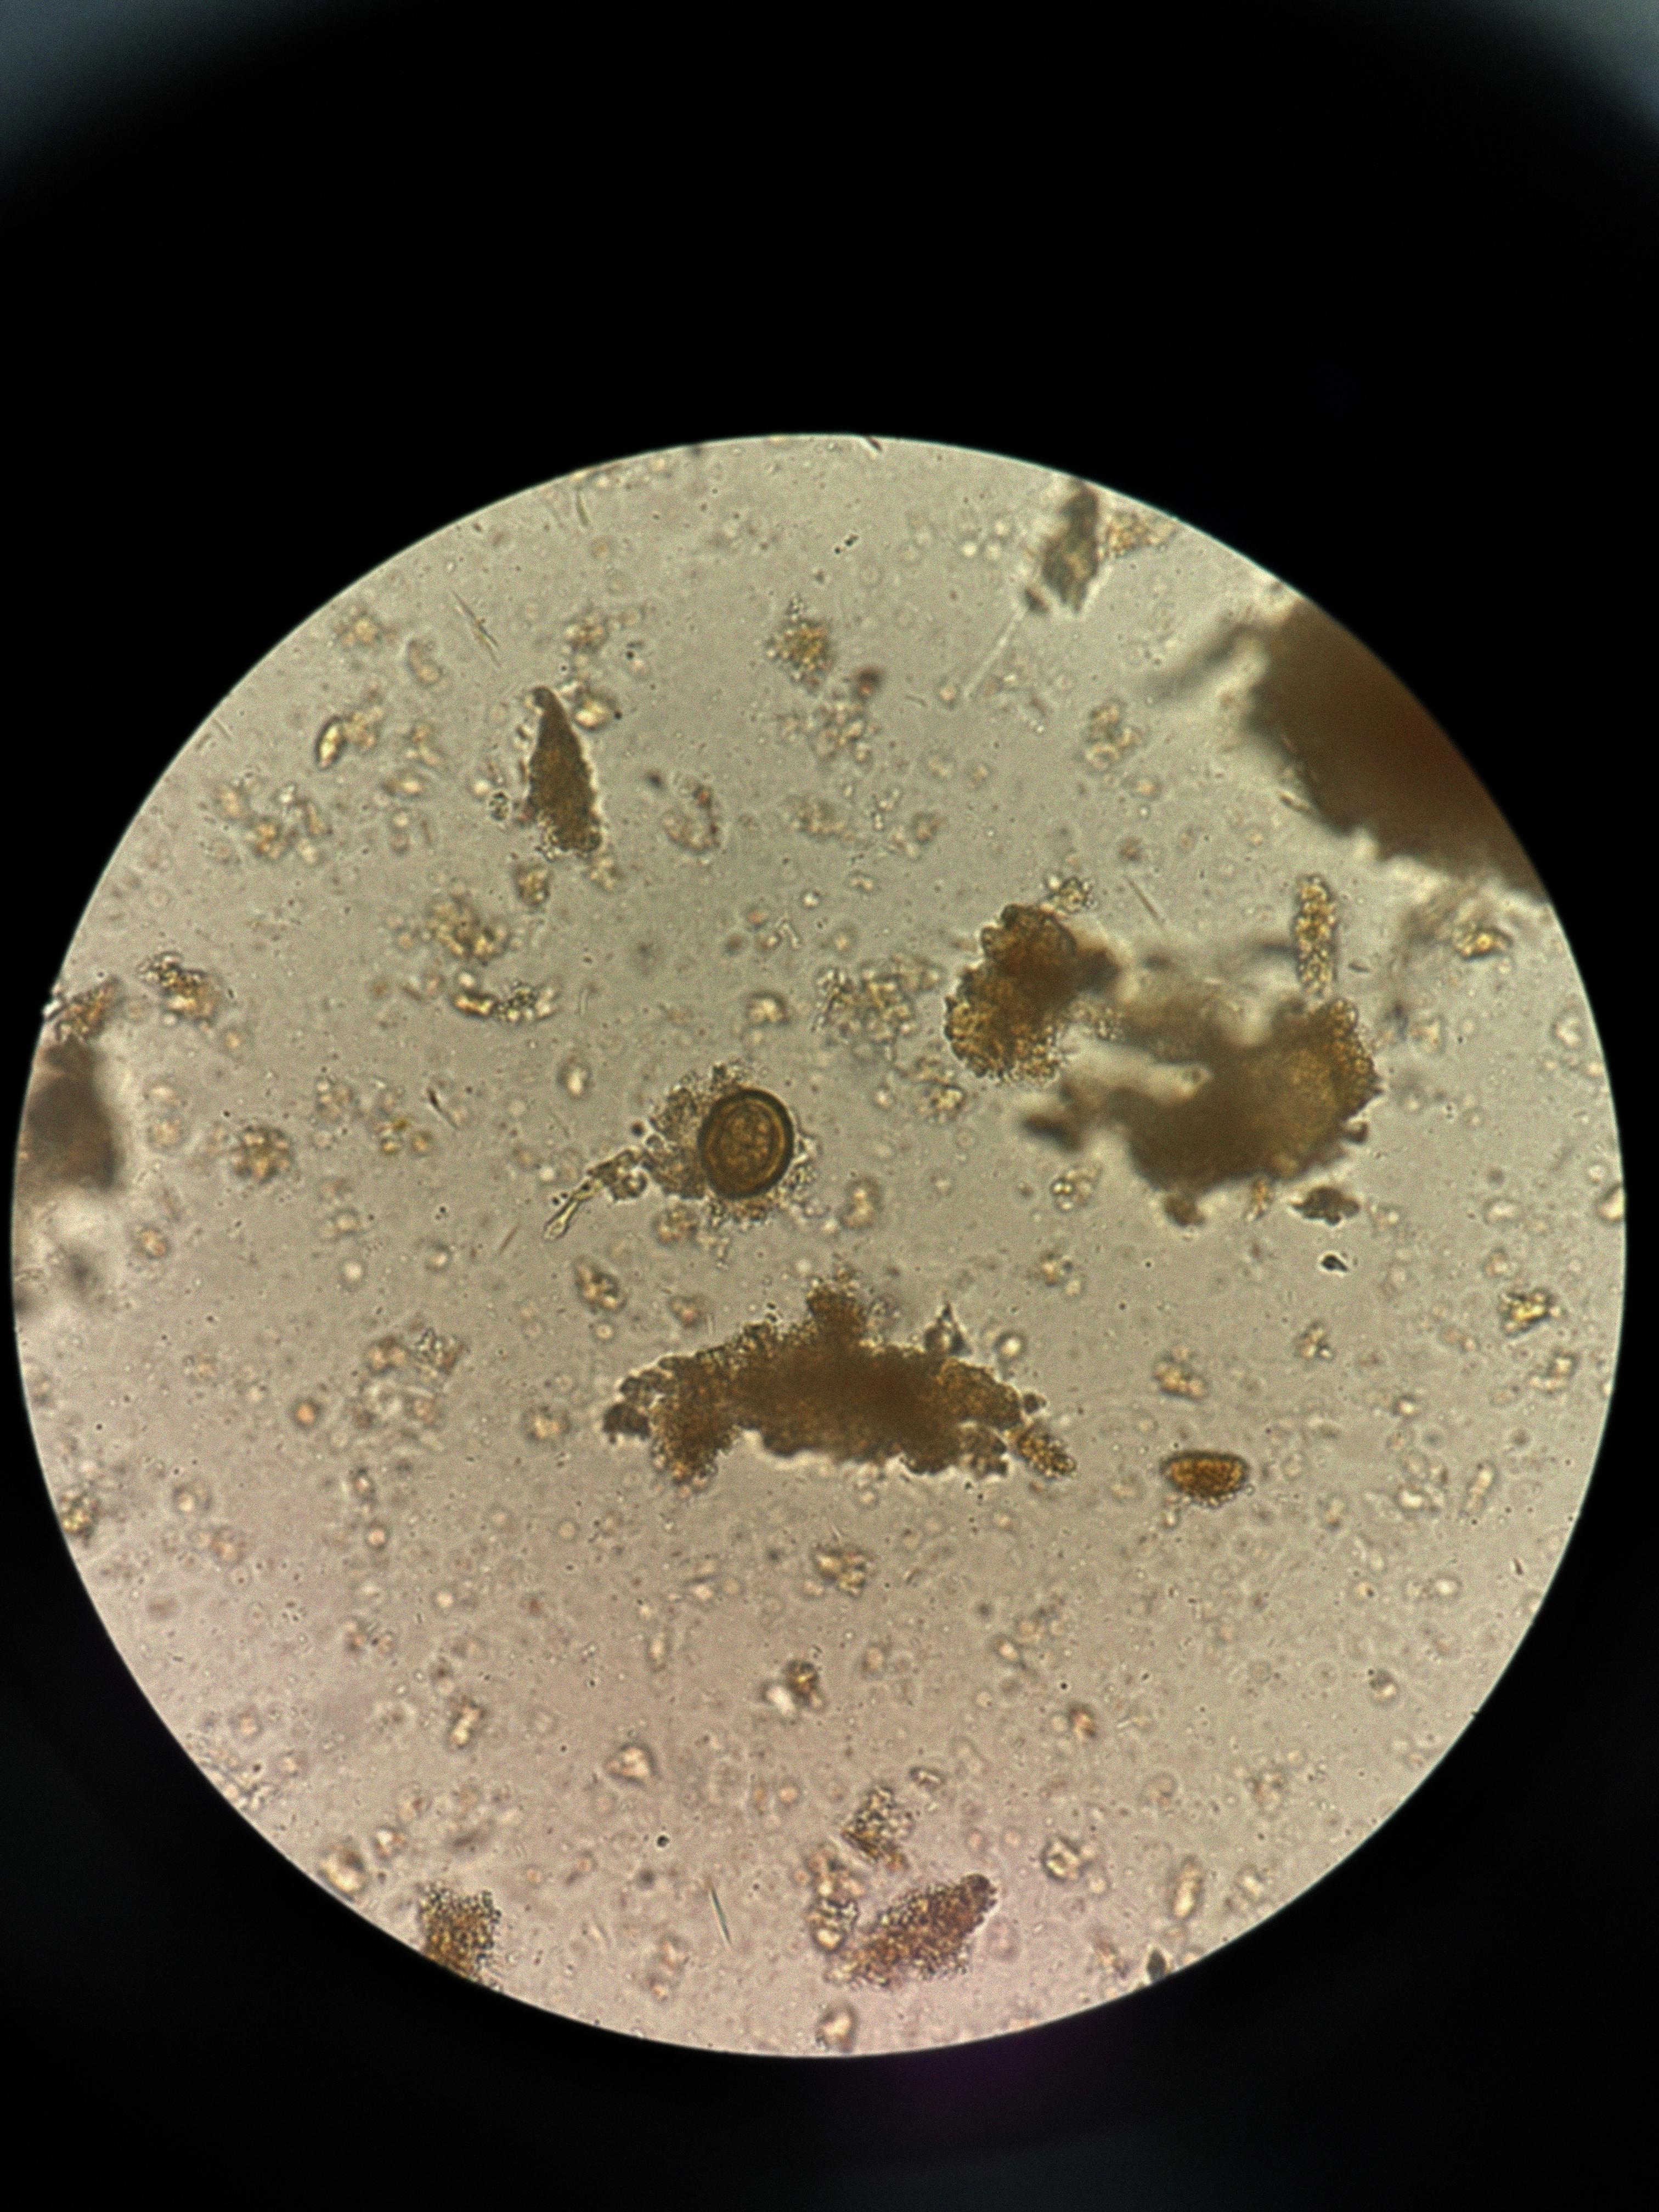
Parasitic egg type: Taenia spp. egg